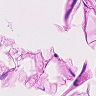
Metastatic tissue present: no